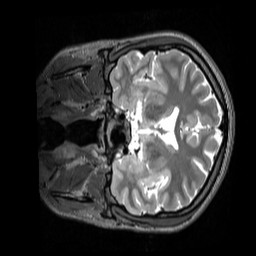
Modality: T2w
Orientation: coronal
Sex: female
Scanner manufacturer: siemens
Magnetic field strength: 3 T
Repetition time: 3.2 s
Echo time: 0.409 s